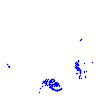
Particle: proton